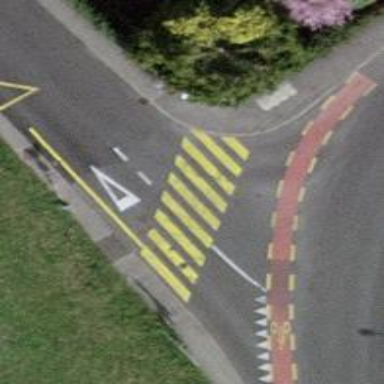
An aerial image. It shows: Marked zebra crossing with distinct zebra markings.